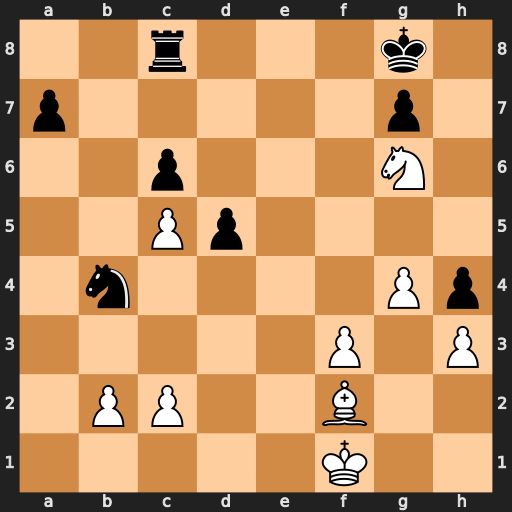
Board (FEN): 2r3k1/p5p1/2p3N1/2Pp4/1n4Pp/5P1P/1PP2B2/5K2
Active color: w
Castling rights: -
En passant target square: -
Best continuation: Ne7+ Kf7 Nxc8